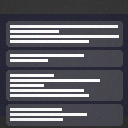
Screen state: on